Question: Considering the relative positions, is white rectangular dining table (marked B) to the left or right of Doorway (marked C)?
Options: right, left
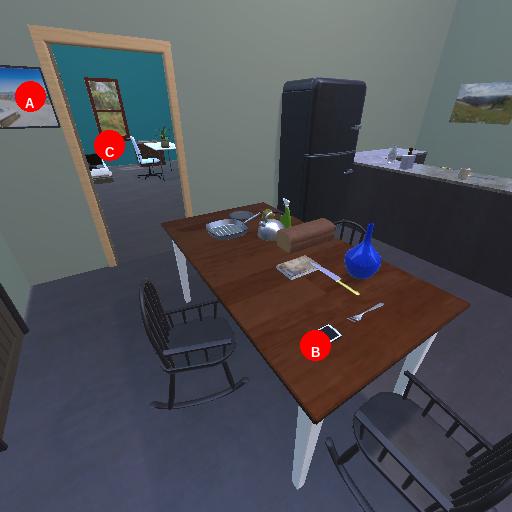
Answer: right